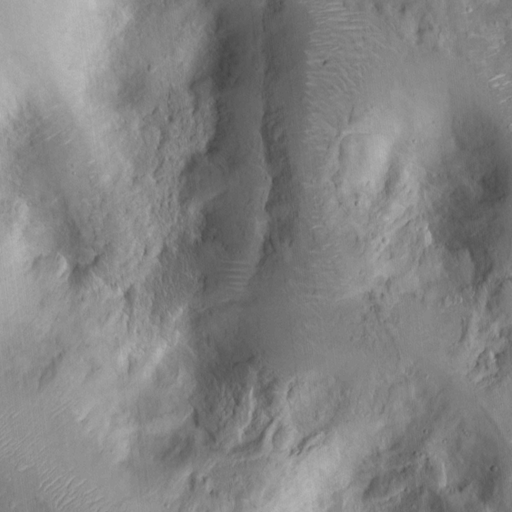
Objects detected: cone, cone, cone